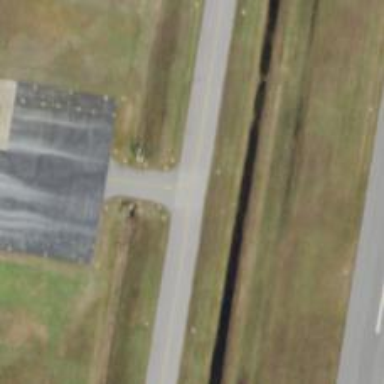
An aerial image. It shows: View of taxiway at the airport.